Aerial crown-view tile of a tropical tree (Barro Colorado Island, Panama), acquired 20250616:
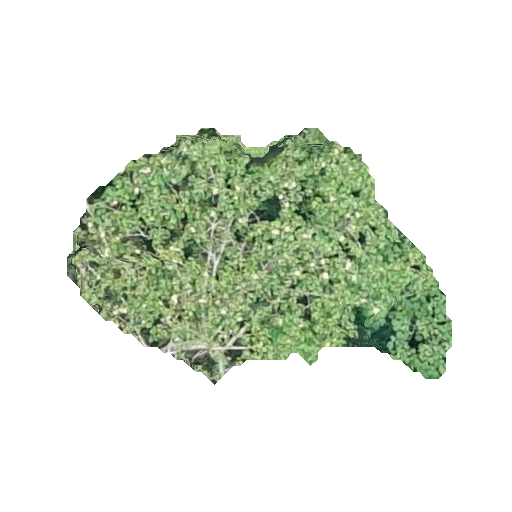
Species: Ochroma pyramidale
GBIF accepted scientific name: Ochroma pyramidale
Crown area: 98.394 m²